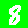
Digit: 8